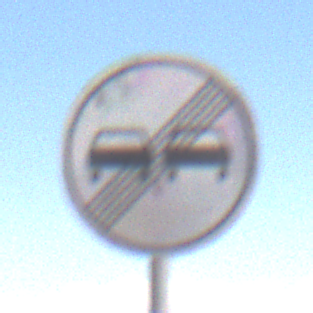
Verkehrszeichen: EndeUeberholverbot
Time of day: Midday
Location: Outdoor (Nature)
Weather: Clear
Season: NotSpecified
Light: Natural